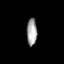
Tissue: lung
Cell type: Endothelial cells
Senescence score: 0.5466
Nuclear area (px): 279
Mean DAPI intensity: 158.982